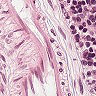
Metastatic tissue present: no